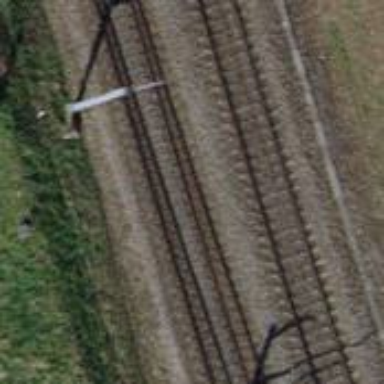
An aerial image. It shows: Single-track railway with electrified contact lines.